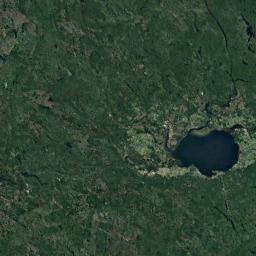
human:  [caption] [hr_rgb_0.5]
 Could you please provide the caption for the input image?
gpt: Many trees are around the lake .

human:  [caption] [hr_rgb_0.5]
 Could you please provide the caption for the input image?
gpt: The lake in the picture is small .

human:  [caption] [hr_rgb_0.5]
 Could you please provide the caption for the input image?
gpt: An almost circular blue lake on the ground with lush green vegetation .

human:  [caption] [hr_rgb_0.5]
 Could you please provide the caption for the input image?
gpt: The lake has some tributaries and the water is dark blue .

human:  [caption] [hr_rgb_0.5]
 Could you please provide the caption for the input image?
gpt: There are green meadows around the blue lake .